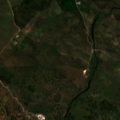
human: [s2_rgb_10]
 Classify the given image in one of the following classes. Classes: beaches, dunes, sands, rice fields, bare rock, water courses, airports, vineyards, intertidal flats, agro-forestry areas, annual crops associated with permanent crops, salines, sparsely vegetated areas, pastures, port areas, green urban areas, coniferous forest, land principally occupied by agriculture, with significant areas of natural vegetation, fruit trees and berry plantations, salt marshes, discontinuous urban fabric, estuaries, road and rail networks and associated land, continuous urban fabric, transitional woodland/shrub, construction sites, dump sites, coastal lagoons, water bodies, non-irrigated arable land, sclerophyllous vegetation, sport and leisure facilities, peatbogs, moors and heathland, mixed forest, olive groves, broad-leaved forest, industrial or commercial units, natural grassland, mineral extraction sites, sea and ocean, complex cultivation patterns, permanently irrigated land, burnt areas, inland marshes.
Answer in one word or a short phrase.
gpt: non-irrigated arable land, land principally occupied by agriculture, with significant areas of natural vegetation, agro-forestry areas, broad-leaved forest